Field crop: tomato
Growth stage: 1
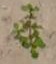
Species: portulaca